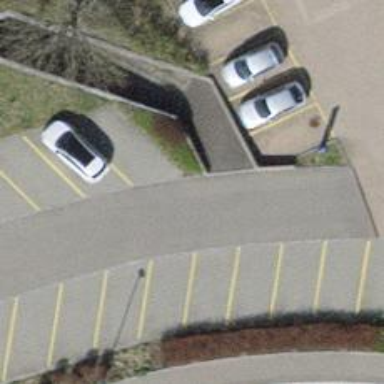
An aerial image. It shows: Road serving as parking aisle.